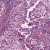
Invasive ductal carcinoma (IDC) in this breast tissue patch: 0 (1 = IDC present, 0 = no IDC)